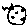
Label: moon